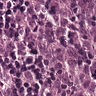
Metastatic tissue present: yes